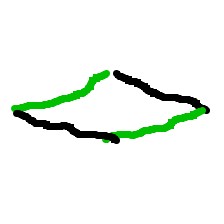
Shape: rhombus